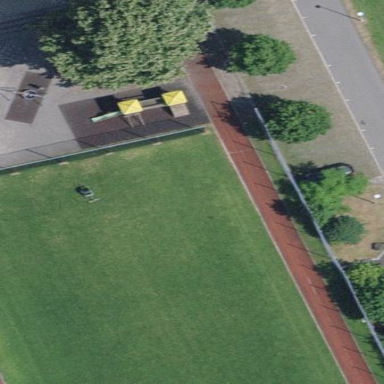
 designed for leisure and sports activities."